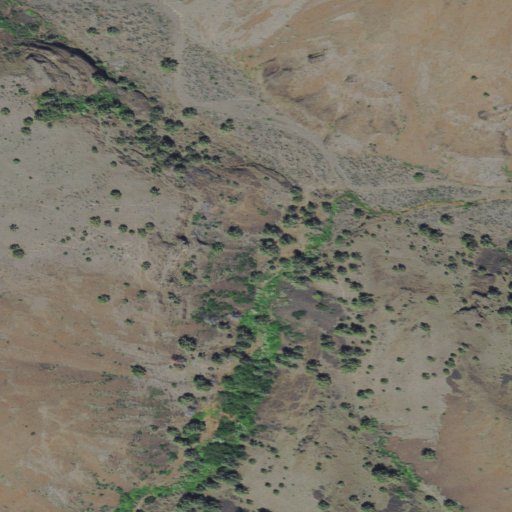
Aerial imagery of valley in Oregon named Daugherty Canyon containing shrub and grassland